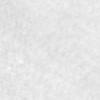
Label: no_change